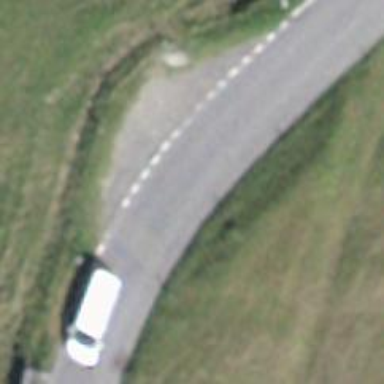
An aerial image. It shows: Passing place on the road.